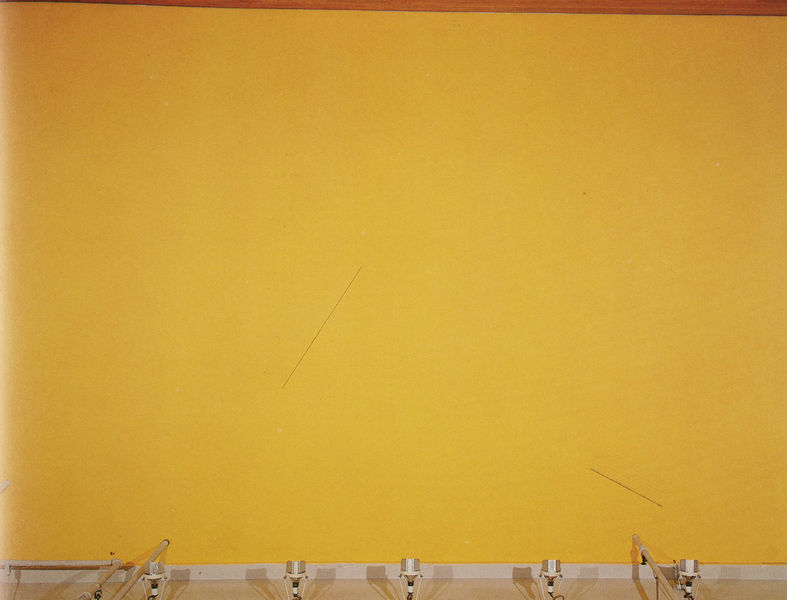
Titel: The location of a red and a blue line on a yellow wall
Künstler: Sol Lewitt
Schlagwörter: himmel, gelb, ausschnitt, braun, holz, lampen, licht, orange, weiss, wand, vorhang, sonne, leiste, fußboden, fläche, linien, beleuchtung, detail, striche, foto, fotografie, kante, farbfläche, schiene, bügel, installation, mikrofone, mikrophone, reflektoren